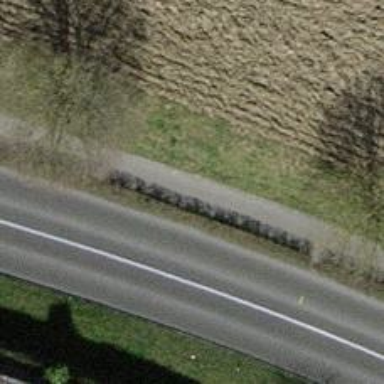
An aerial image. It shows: Asphalt sidewalk and cycleway. The sidewalk and cycleway both have asphalt surface.